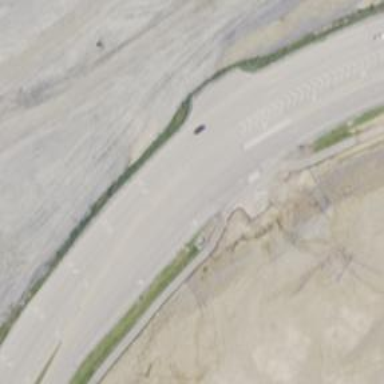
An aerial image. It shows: Secondary road.